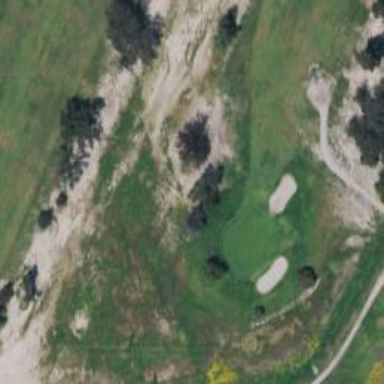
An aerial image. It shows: Golf hole.